Question: I've created an image gallery and am using the following filters to sort the results displayed on the page:

Which works great and filters as expected, until I navigate to another page within the pagination (.aspx?page=2) and the filter reverts to the default options. I need it to save the selected options and displayed the filtered results accordingly.
Here's a snippet of the XSLT I'm using, if needed I can post the entire XSLT:
'''
<xsl:variable name="FF_sortType" select="umbraco.library:RequestForm('sortType')" />
<xsl:variable name="FF_resultsPerPage" select="umbraco.library:RequestForm('resultsPerPage')" />
<xsl:variable name="FF_details" select="umbraco.library:RequestForm('details')" />
<xsl:variable name="FF_zoom" select="umbraco.library:RequestForm('zoom')" />
<!-- Filter the page results, Images per page, Most Recent/Alphabetical, Details On/Off, Zoom On/Off -->
<form action="#">
<div class="imageGalleryAlbumFilter">
<fieldset>
<label>Images per page:</label>
<select name="resultsPerPage" id="resultsPerPage" onchange="document.getElementById('BoostMasterForm').submit()" >
<option value="8">
<xsl:if test="$FF_resultsPerPage= '8'">
<xsl:attribute name="selected">selected</xsl:attribute>
</xsl:if>
8 </option>
<option value="20">
<xsl:if test="$FF_resultsPerPage= '20'">
<xsl:attribute name="selected">selected</xsl:attribute>
</xsl:if>
20 </option>
<option value="40">
<xsl:if test="$FF_resultsPerPage= '40'">
<xsl:attribute name="selected">selected</xsl:attribute>
</xsl:if>
40 </option>
<option value="60">
<xsl:if test="$FF_resultsPerPage= '60'">
<xsl:attribute name="selected">selected</xsl:attribute>
</xsl:if>
60 </option>
<option value="80">
<xsl:if test="$FF_resultsPerPage= '80'">
<xsl:attribute name="selected">selected</xsl:attribute>
</xsl:if>
80 </option>
<option value="100">
<xsl:if test="$FF_resultsPerPage= '100'">
<xsl:attribute name="selected">selected</xsl:attribute>
</xsl:if>
100 </option>
</select>
</fieldset>
<fieldset>
<label>Sort by:</label>
<select name="sortType" id="sortType" onchange="document.getElementById('BoostMasterForm').submit()" >
<option value="MostRecent">
<xsl:if test="$FF_sortType= 'MostRecent'">
<xsl:attribute name="selected">selected</xsl:attribute>
</xsl:if>
Most recent </option>
<option value="Alphabetical">
<xsl:if test="$FF_sortType= 'Alphabetical'">
<xsl:attribute name="selected">selected</xsl:attribute>
</xsl:if>
Alphabetical </option>
</select>
</fieldset>
<fieldset>
<label>Details:</label>
<select name="details" id="details" onchange="document.getElementById('BoostMasterForm').submit()" >
<option value="On">
<xsl:if test="$FF_details= 'On'">
<xsl:attribute name="selected">selected</xsl:attribute>
</xsl:if>
On </option>
<option value="Off">
<xsl:if test="$FF_details= 'Off'">
<xsl:attribute name="selected">selected</xsl:attribute>
</xsl:if>
Off </option>
</select>
</fieldset>
<fieldset>
<label>Zoom:</label>
<select name="zoom" id="zoom" onchange="document.getElementById('BoostMasterForm').submit()" >
<option value="On">
<xsl:if test="$FF_zoom= 'On'">
<xsl:attribute name="selected">selected</xsl:attribute>
</xsl:if>
On </option>
<option value="Off">
<xsl:if test="$FF_zoom= 'Off'">
<xsl:attribute name="selected">selected</xsl:attribute>
</xsl:if>
Off </option>
</select>
</fieldset>
</div>
</form>
<script type='text/javascript'>
$(document).ready(function() {
$("#resultsPerPage").change(function() {
$("#BoostMasterForm").attr("action", $(this).val());
$("#BoostMasterForm").submit();
});
$("#sortType").change(function() {
$("#BoostMasterForm").attr("action", $(this).val());
$("#BoostMasterForm").submit();
});
$("#details").change(function() {
$("#BoostMasterForm").attr("action", $(this).val());
$("#BoostMasterForm").submit();
});
$("#zoom").change(function() {
$("#BoostMasterForm").attr("action", $(this).val());
$("#BoostMasterForm").submit();
});
});
</script>
'''
If anyone can help it would be greatly appreciated.
Cheers, JV
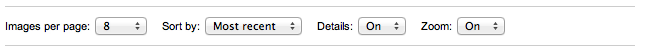
Answer: The umbraco.library static class has a bunch of helpers for managing session & other variables. As you are navigating using a querystring, the form is not submitted, and your controls inside XSLT do not have viewstate - the ability to retain their values between page submissions.
There are two ways around this:
1. Re-code your gallery (or your filter section) as an ASP.NET usercontrol, and enable viewstate on the controls;
2. When changing the form values, manually build a string in Javascript that contains the name and value of each control (or, save the values into a cookie with Javascript). Then, when paginating, either tack the Javascript string on the end of your querystring and retrieve the values using umbraco.library:RequestQueryString("myparam") in you XSLT, or retrieve the values from the cookies using umbraco.library.RequestCookies("myparam") to then determine which form options need making as "selected" when rendering your <select> options.